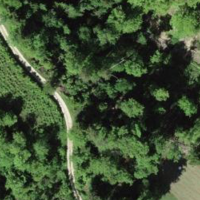
EUNIS habitat code: 41
Species observed at this site:
Lamium galeobdolon